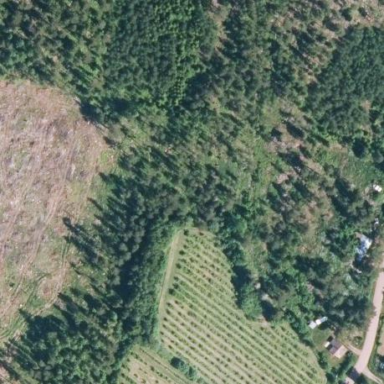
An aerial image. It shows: Orchard.